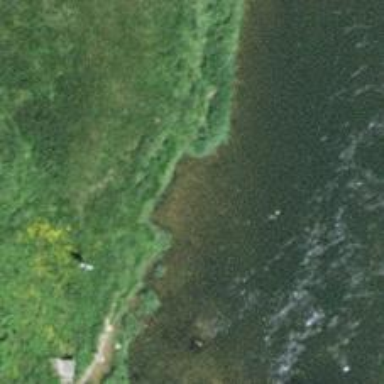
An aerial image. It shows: Slipway on leisure land for whitewater put-in.